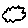
Label: cloud